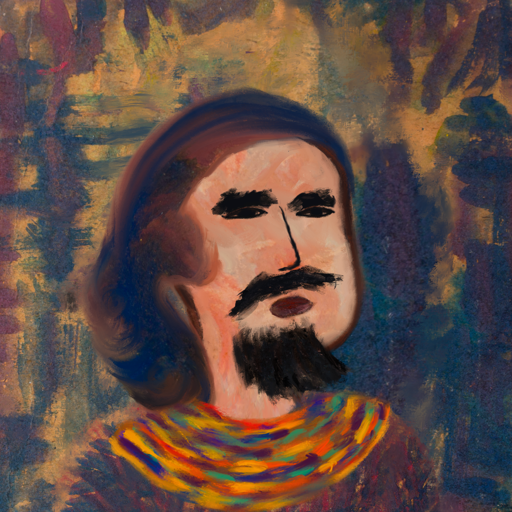
Background: InTheSun, Head And Neck Side: Roy_Bahadur, Face Side: Mosgoul, Bust: In_The_Sun, Hair Side: Mother_And_Son_Son, Head Accessory: Blank, Second Necklace: An_Impression_2, Necklace: Blank, Baby: Blank